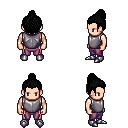
a pixel art fantasy rpg character, male body template, human, light skin, steel chest armor, magenta pants, black short topknot hairstyle, metal boots, four views (front, back, left, right), 2x2 character sprite sheet, small pixel art, hard edges, no anti-aliasing